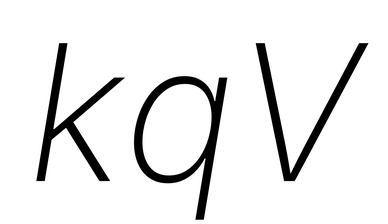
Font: Inter-Italic_ExtraLight_Italic